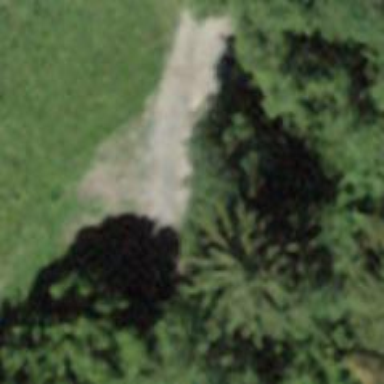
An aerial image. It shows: Unpaved track road.